Question: Having an issue trying to figure out why this is affecting the AJAX control the way it is.
When I remove the CSS file it displays correctly.
CSS File
'''
.tdMain
{
width:452px;
font-family:Arial;
font:bold,small;
}
.tdInput
{
width:324px;
font-family:Arial;
}
.center
{
margin-left:auto;
margin-right:auto;
width:50%;
}
table
{
border-collapse: separate;
border-spacing: 0;
border: 0;
width:752px;
}
'''
ASPX
'''
<tr>
<td class="tdMain">Date:</td>
<td>
<asp:TextBox ID="txtDate" runat="server" ReadOnly="true"></asp:TextBox>
<asp:ImageButton ID="imgPopupDate" ImageUrl="~/Images/calendar.png" ImageAlign="Bottom" runat="server" />
<ajaxToolkit:CalendarExtender ID="cDate" PopupButtonID="imgPopupDate" runat="server" TargetControlID="txtDate" Format="MM/dd/yyyy"/>
</td>
</tr>
'''

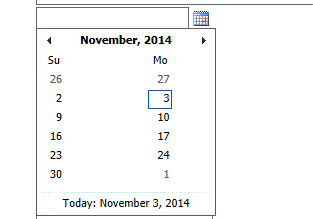
Answer: The 'CalendarExtender' generates a 'table'. You are setting all tables on your page to a width of '752px' including the one generated by the 'CalendarExtender'.
'''
table
{
...
width:752px;
}
'''
you need to be more specific with your css selectors. Give the table that you wish to have a set width a 'class' or 'id' and use that as a selector.
'''
table.myTable
{
...
width:752px;
}
'''
or
'''
table#myTable
{
...
width:752px;
}
'''